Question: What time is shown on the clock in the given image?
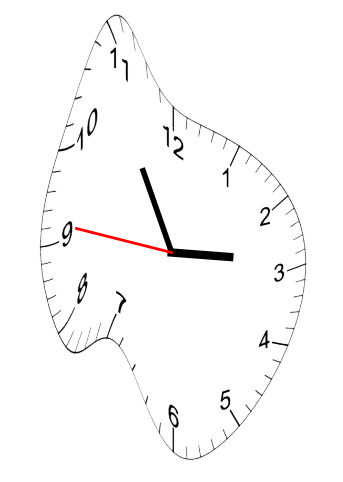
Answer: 02:54:46